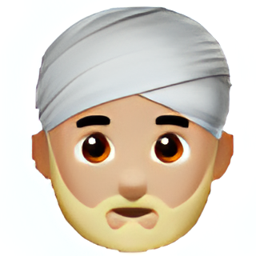
Name: man with turban
Emoji: 👳🏼
Group: People & Body
Sub-group: person-role